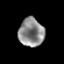
Tissue: prostate
Cell type: T cells
Senescence score: 0.3566
Nuclear area (px): 702
Mean DAPI intensity: 140.892